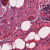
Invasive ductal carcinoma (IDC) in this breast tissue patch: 1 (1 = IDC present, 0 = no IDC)